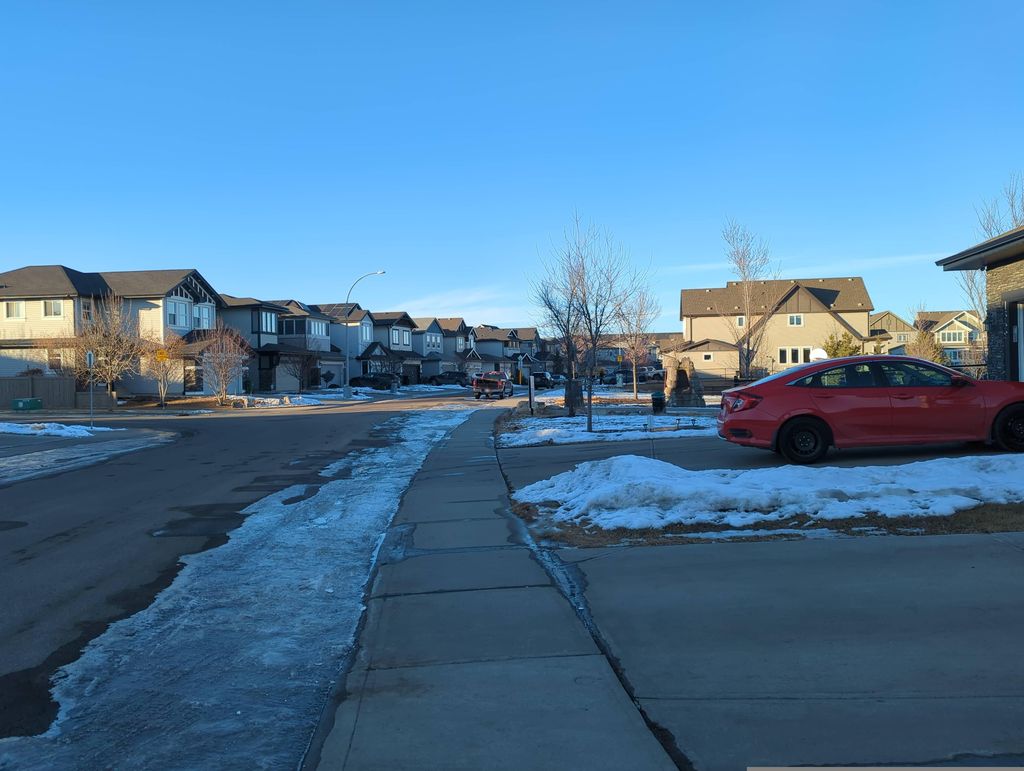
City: edmonton